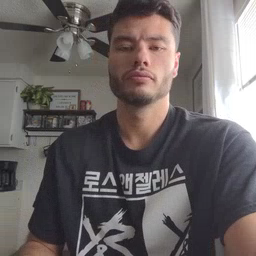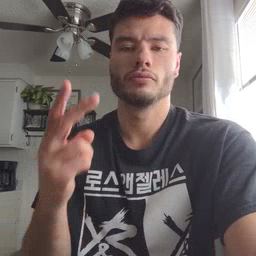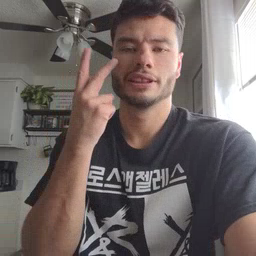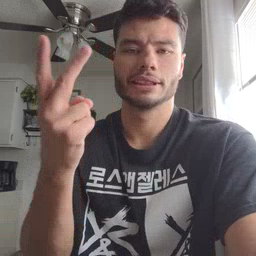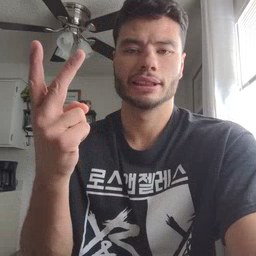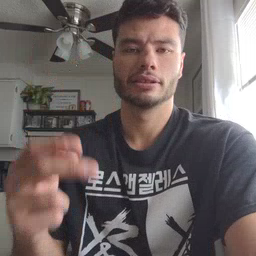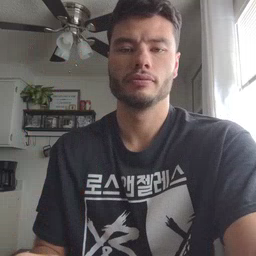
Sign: see